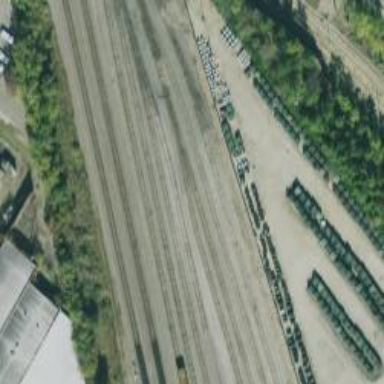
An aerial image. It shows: Railway yard used for servicing trains.